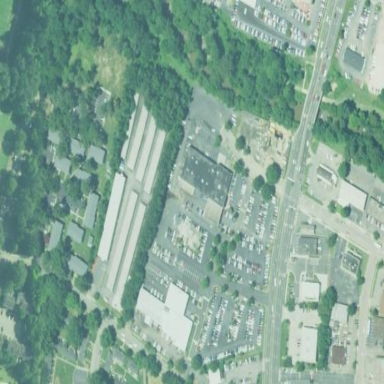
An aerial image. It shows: Car shop.